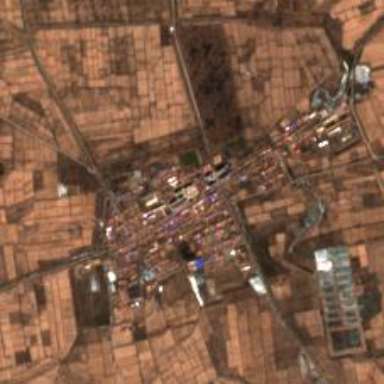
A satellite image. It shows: Ethnic township within town.